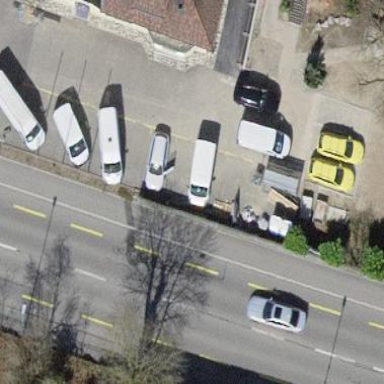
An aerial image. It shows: Parking available on the street side.